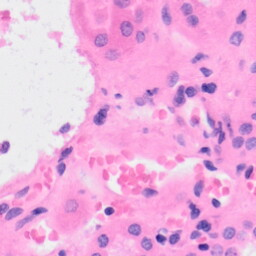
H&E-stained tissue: Kidney